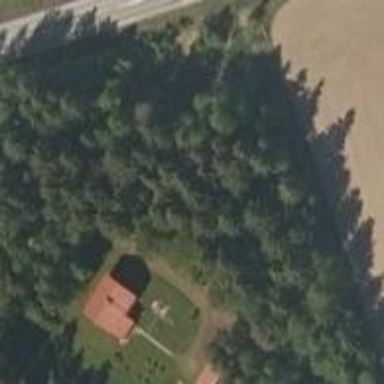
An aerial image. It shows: Driveway leading to service road.